Question: I probably did some typo, or something. It's not really important what's wrong with the code, what freaks me out is, that I can't get explaining why it's underlined!

The IDE doesn't show any explanation to the behavior, making the red underline feature pretty worthless, as many times it's just a false alarm regarding unfinished piece of code.
How can I find out why did QtCreator underline code?
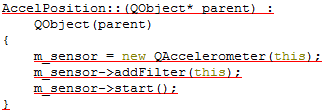
Answer: If you mouse-over the red line, it should display a popup